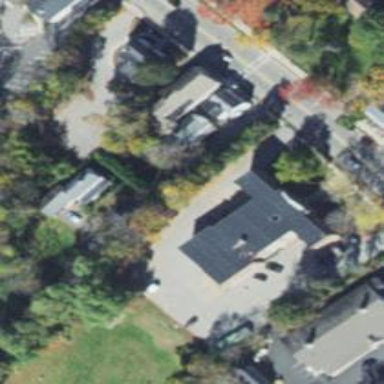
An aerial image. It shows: School building.